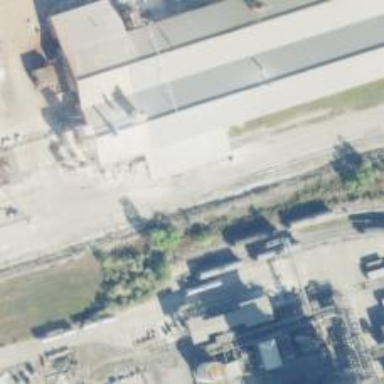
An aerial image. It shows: Rail spur service.